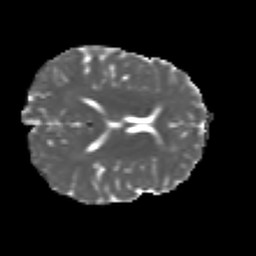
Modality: MD
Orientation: axial
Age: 26
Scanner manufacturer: siemens
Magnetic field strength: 3 T
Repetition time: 4.52 s
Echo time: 0.084 s